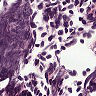
Metastatic tissue present: no